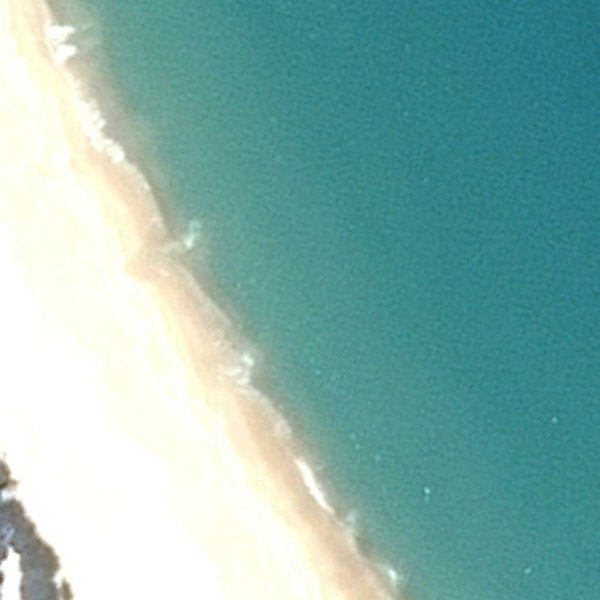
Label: Beach